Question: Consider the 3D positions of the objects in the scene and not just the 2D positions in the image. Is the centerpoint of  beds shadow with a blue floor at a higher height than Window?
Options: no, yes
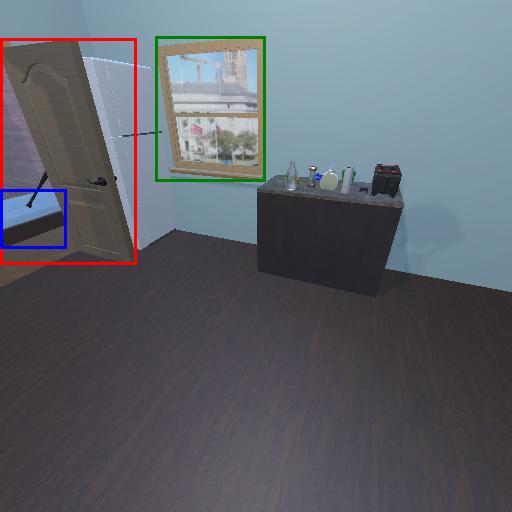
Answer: no